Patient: sex F, age 61
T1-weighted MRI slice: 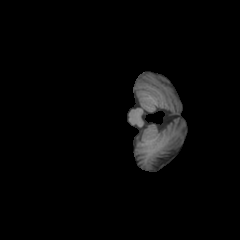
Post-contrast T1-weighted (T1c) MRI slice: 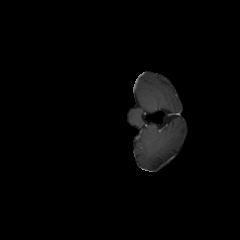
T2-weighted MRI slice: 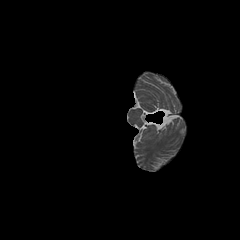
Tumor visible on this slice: no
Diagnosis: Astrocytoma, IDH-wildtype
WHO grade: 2